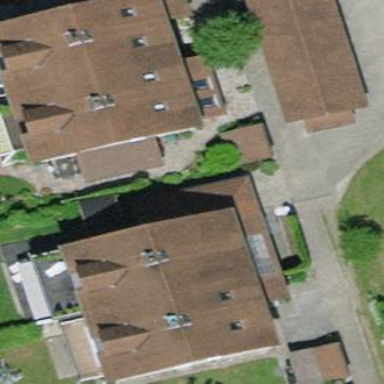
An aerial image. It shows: View of roof of building.